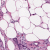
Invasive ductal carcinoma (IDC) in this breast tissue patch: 0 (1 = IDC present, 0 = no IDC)